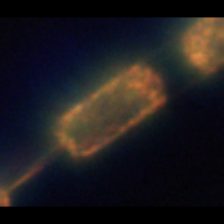
Taxon: Ditylum
Group: Diatoms